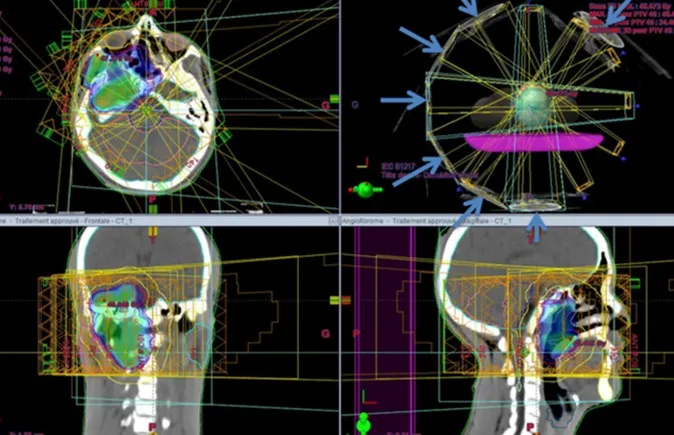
disposition of multiple IMRT beams on the three plans (axial, sagittal and coronal) as shown by the blue arrows.
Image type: radiology (ct)